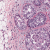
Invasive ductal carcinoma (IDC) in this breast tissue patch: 0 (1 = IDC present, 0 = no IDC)